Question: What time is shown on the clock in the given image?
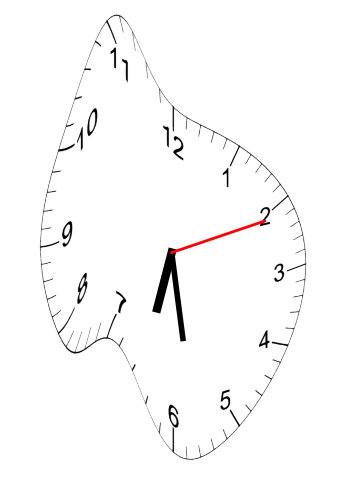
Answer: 06:28:11